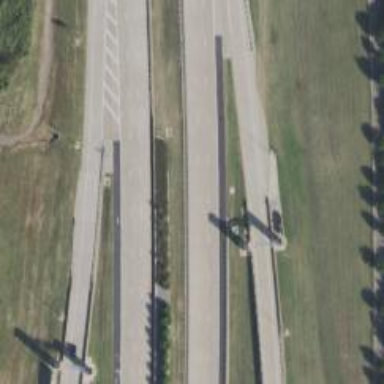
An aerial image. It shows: Toll gantry on the road.